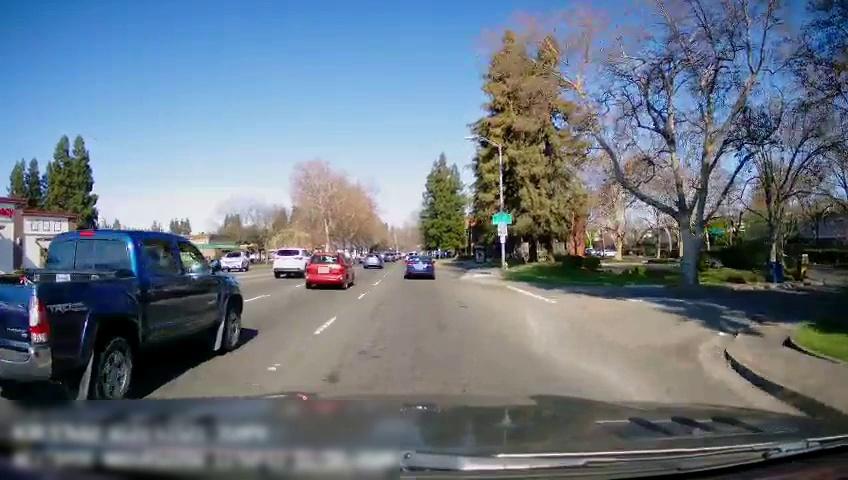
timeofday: Day
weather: Sunny
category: Drivable Space
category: Drivable Space
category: Vehicles | SUV
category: Vehicles | Truck
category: Vehicles | Car
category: Vehicles | Car
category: Vehicles | Car
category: Vehicles | SUV
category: Vehicles | Car
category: Lanes | Current Lane
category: Lanes | Alternate Lane
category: Traffic | Signs
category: Traffic | Signs